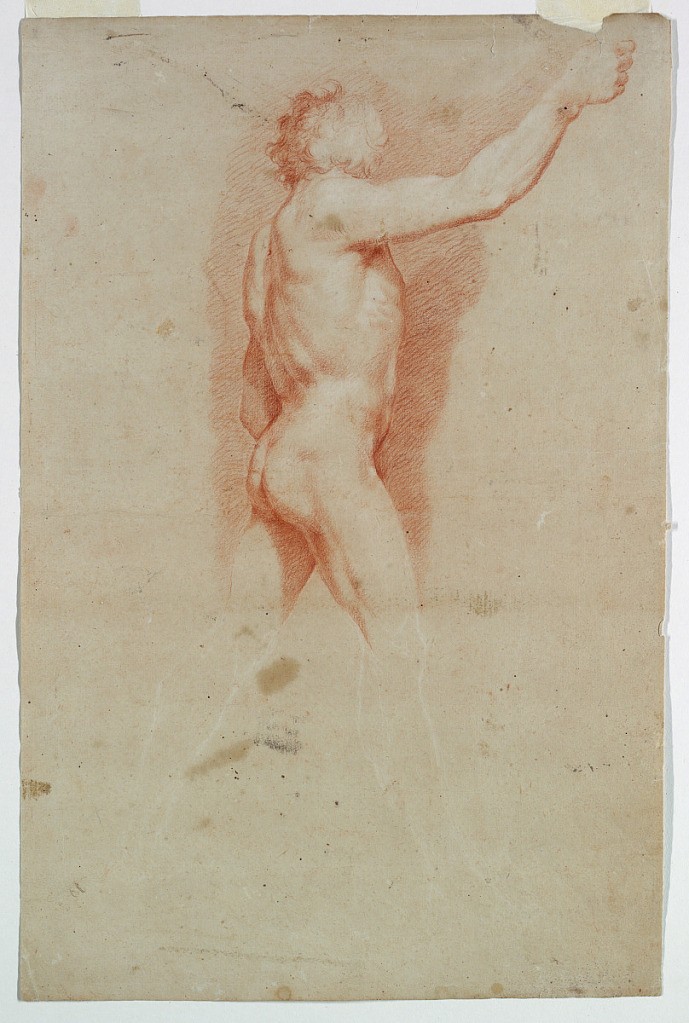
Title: Study: A nude
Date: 1750–1775
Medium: Red and white chalk on light brown paper
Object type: Drawing
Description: Vertical composition of a nude in a walking pose shown in profile from the right side. His right arm is raised and his head turned. The lower parts of the legs are outlined in white.